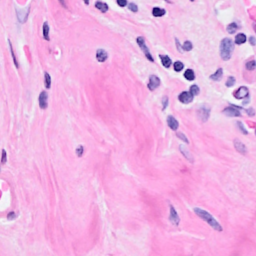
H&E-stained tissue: Breast